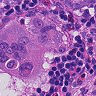
Metastatic tissue present: yes